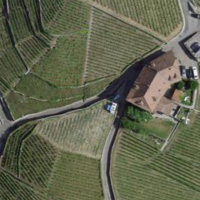
EUNIS habitat code: 40
Species observed at this site:
Cirsium arvense